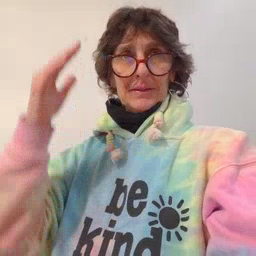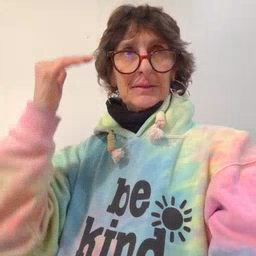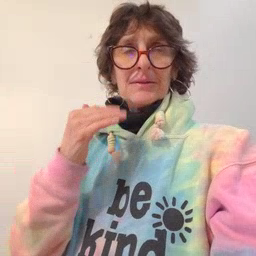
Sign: head